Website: lowes
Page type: billing-address
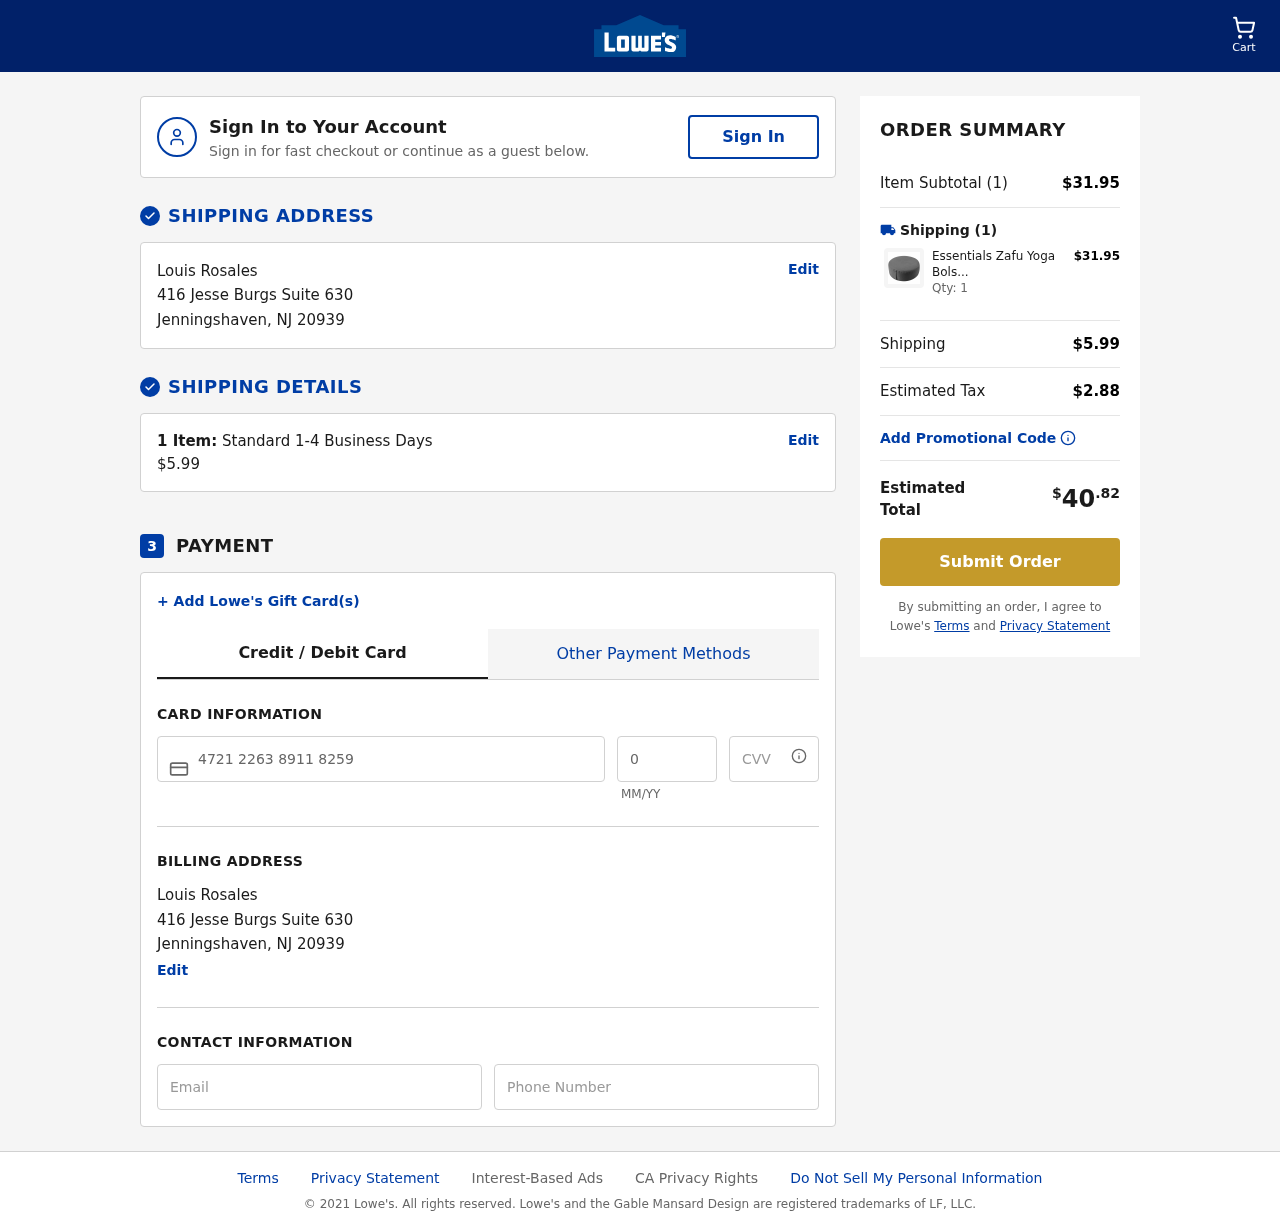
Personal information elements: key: PII_CARD_CVV
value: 921
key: PII_CARD_EXPIRY
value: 04/28
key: PII_CARD_NUMBER
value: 4721 2263 8911 8259
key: PII_CITY
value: Jenningshaven
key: PII_EMAIL
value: louis.rosales@hotmail.com
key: PII_FULLNAME
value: Louis Rosales
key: PII_PHONE
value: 4676051741
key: PII_POSTCODE
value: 20939
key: PII_STATE_ABBR
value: NJ
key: PII_STREET
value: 416 Jesse Burgs Suite 630
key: PII_FULLNAME2
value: Louis Rosales
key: PII_STREET2
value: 416 Jesse Burgs Suite 630
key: PII_CITY2
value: Jenningshaven
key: PII_STATE_ABBR2
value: NJ
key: PII_POSTCODE2
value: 20939
Product elements: key: PRODUCT1_NAME
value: Essentials Zafu Yoga Bolster Pillow (Grey)
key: PRODUCT1_PRICE
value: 31.95
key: PRODUCT1_QUANTITY
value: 1
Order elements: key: ORDER_NUM_ITEMS
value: Cart
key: ORDER_NUM_ITEMS
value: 1 Item:
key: ORDER_NUM_ITEMS
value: Item Subtotal (1)
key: ORDER_SHIPPING_COST
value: $5.99
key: ORDER_SUBTOTAL
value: $31.95
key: ORDER_TAX
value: $2.88
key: ORDER_TOTAL
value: $40.82